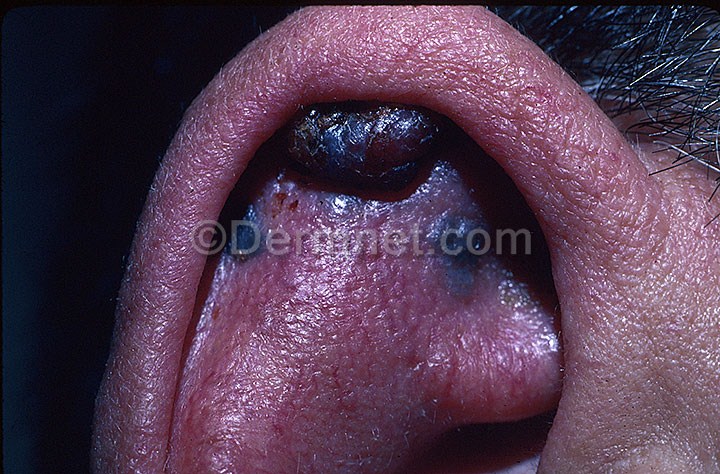
Disease: Melanoma Skin Cancer Nevi and Moles